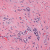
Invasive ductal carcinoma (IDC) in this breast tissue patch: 0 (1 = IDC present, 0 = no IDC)